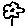
Label: flower